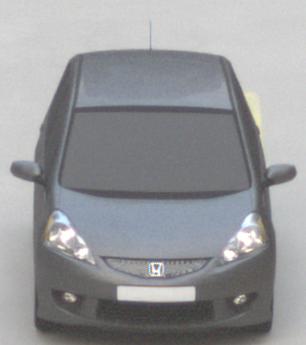
Make: Honda
Model: Jazz 1.2
Detailed model: Jazz (III) (11/08 - 04/11)
Model produced from: 2008/11
Model produced until: 2010/10
Doors: 5
Color: gray
Road condition: dry road
Daytime: morning or afternoon
Contrast: low contrast